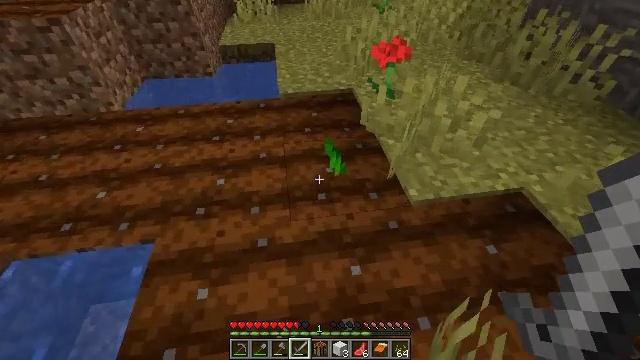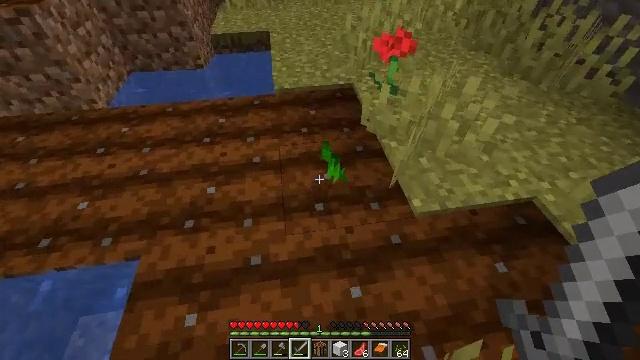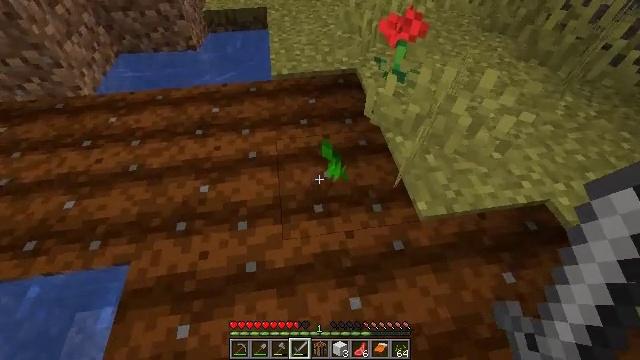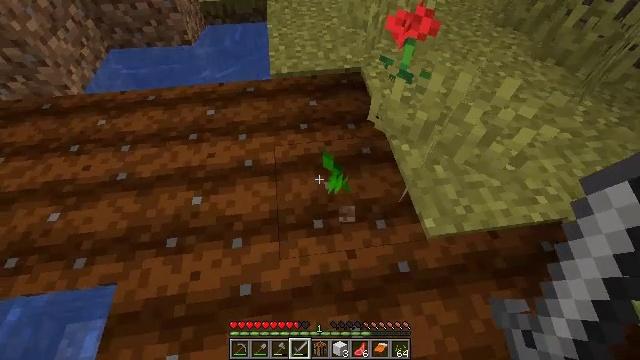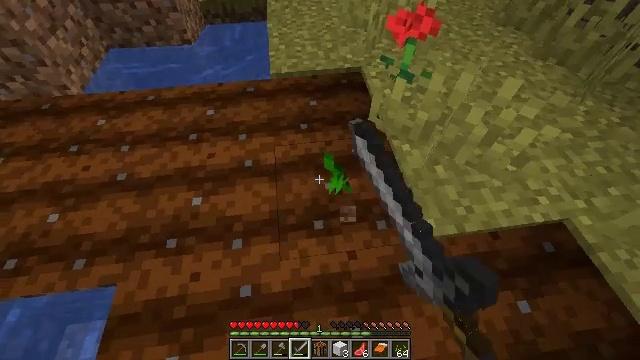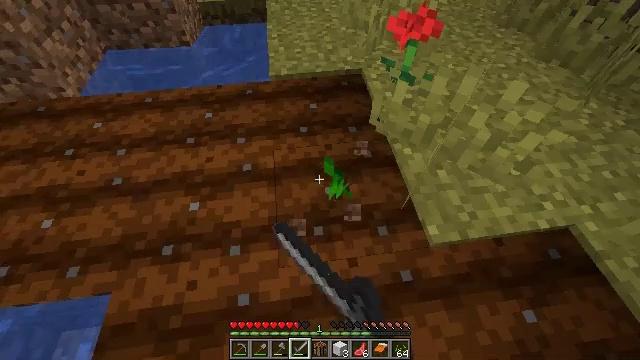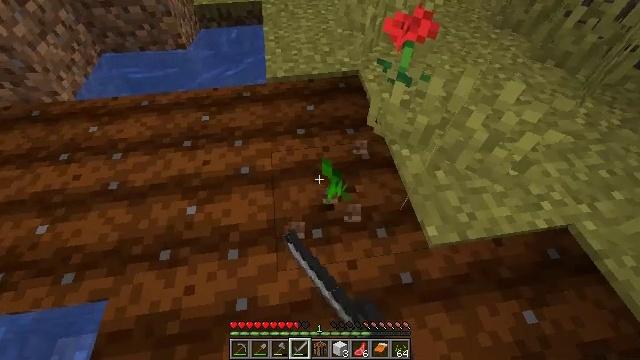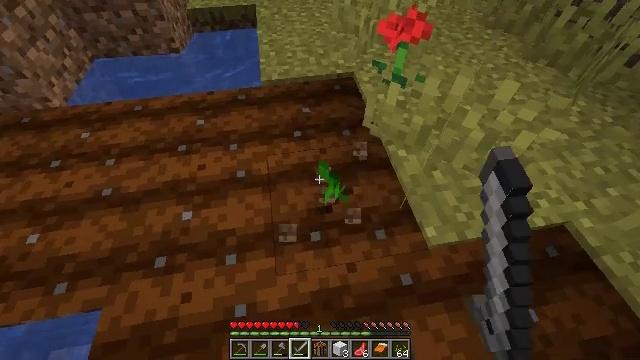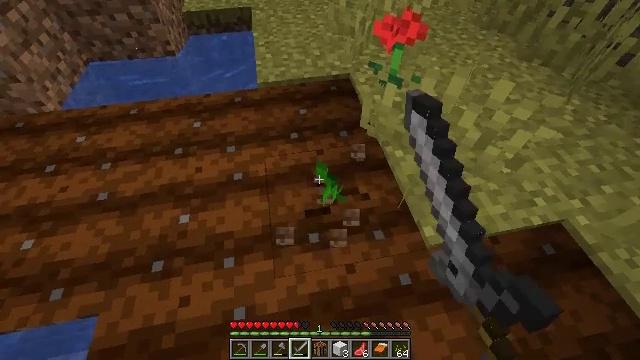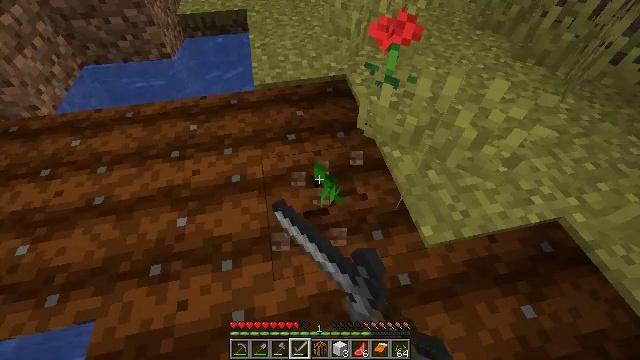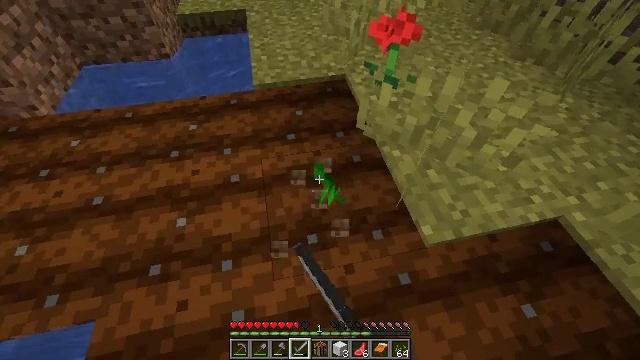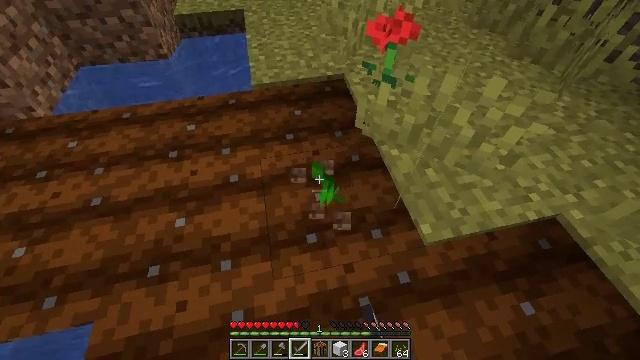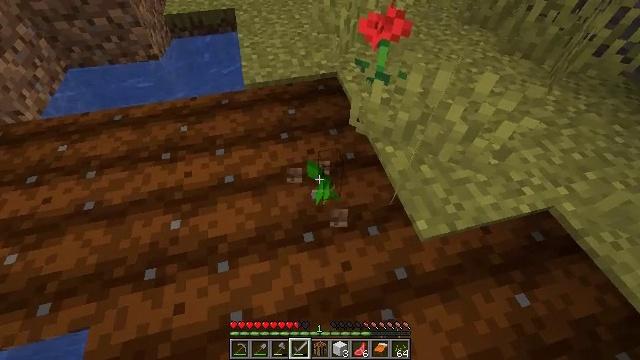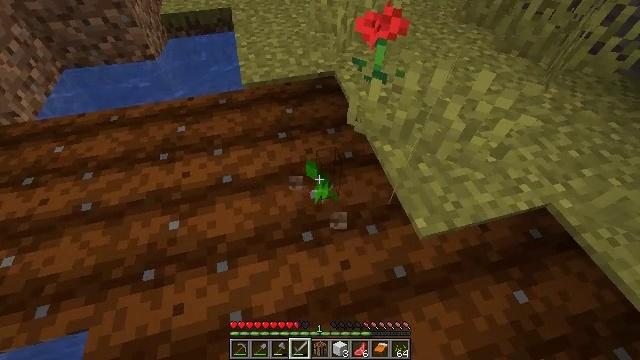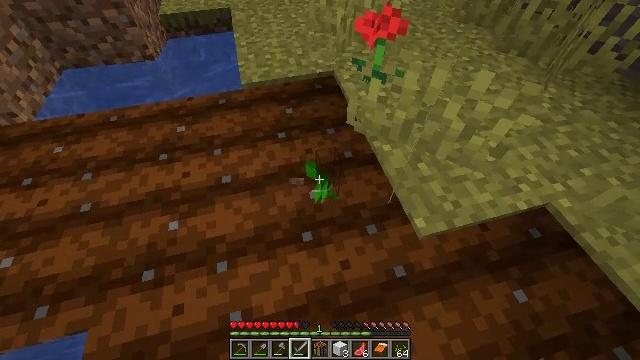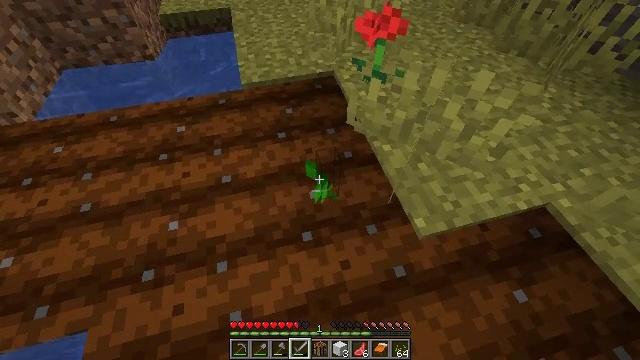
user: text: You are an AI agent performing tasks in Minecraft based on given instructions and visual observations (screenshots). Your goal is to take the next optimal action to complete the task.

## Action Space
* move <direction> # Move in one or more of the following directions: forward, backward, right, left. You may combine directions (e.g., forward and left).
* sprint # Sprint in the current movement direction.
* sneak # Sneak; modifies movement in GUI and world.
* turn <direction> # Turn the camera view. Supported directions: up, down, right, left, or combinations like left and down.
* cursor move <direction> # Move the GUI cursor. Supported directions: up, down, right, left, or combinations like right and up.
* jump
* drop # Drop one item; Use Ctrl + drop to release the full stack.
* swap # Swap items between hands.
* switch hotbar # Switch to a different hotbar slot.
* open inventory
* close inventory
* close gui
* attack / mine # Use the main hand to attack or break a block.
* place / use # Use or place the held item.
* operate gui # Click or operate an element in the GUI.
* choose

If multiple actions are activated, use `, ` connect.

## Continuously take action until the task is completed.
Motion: motion action
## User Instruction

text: Mine the melon stem to gather resources.
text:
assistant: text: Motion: move forward, turn down
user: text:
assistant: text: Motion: move forward, turn down
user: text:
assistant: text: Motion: turn down, attack / mine
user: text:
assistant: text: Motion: attack / mine
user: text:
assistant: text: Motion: attack / mine
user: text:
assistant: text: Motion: attack / mine
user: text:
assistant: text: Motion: turn right, attack / mine
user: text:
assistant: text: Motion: attack / mine
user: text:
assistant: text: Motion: attack / mine
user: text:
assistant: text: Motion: no_op
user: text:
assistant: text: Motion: no_op
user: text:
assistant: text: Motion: turn right
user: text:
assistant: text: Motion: no_op
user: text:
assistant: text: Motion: no_op
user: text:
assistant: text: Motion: no_op
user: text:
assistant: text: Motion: no_op
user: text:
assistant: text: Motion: attack / mine
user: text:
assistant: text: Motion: attack / mine
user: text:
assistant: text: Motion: no_op
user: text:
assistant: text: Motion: no_op
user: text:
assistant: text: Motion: no_op
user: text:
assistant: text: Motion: no_op
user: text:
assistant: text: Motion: no_op
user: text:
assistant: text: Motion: no_op
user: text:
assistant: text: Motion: no_op
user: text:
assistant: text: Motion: move forward
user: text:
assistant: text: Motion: move forward
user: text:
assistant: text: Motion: move forward
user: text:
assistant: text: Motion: move forward
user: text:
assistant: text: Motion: move forward